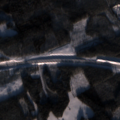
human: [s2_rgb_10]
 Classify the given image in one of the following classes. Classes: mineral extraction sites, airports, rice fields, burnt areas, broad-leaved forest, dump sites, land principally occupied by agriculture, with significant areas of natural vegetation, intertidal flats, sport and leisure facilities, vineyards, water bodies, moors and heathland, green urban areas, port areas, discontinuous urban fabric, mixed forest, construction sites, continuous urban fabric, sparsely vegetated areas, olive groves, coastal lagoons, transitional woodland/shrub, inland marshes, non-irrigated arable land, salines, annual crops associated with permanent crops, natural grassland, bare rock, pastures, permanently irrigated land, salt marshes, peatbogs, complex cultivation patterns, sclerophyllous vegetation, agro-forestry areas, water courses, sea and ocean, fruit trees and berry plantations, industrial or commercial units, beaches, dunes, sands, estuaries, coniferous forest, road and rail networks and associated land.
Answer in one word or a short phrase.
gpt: construction sites, land principally occupied by agriculture, with significant areas of natural vegetation, coniferous forest